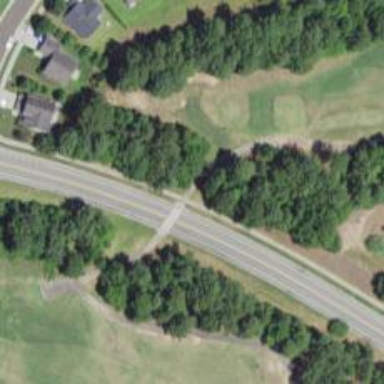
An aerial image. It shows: Service road that includes bridge over golf cart path.